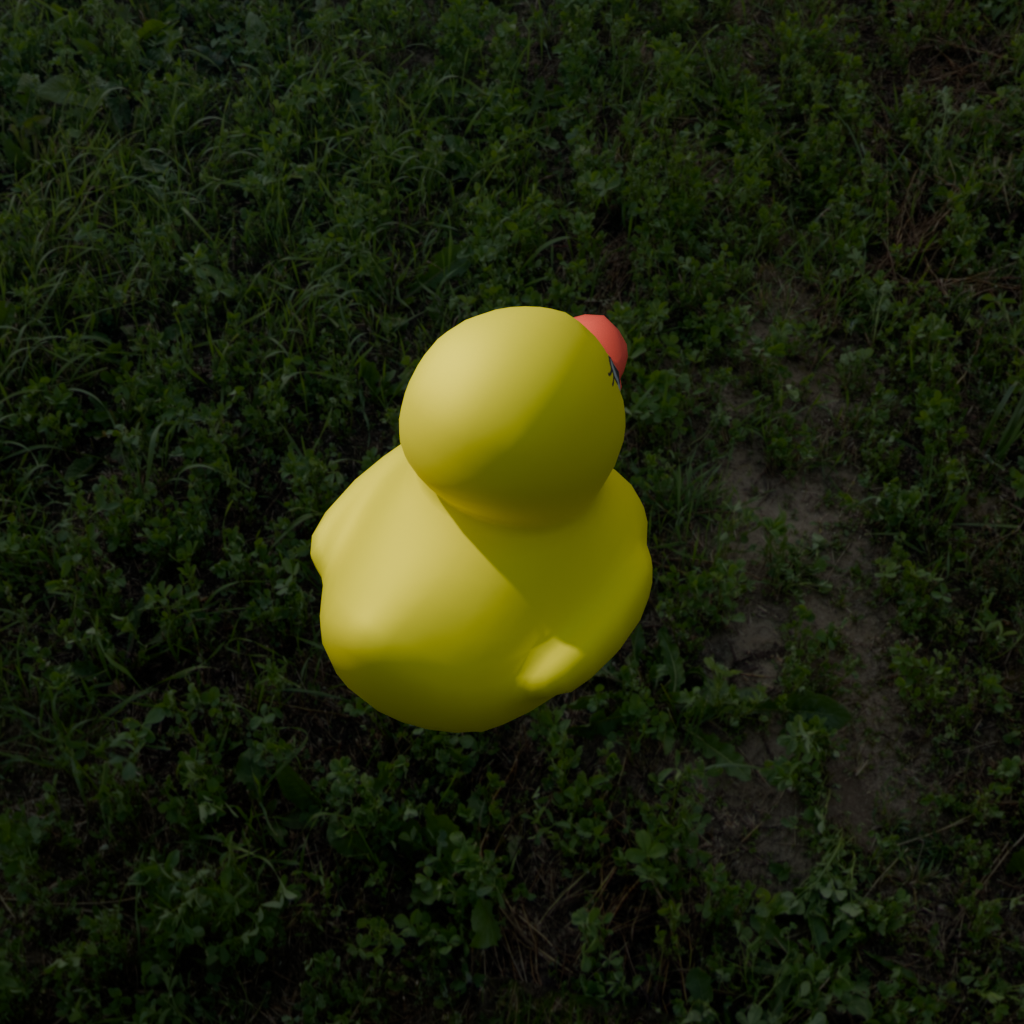
an image of a yellow rubber duck seen from <back_right_top> in a green field under a cloudy sky at sunset.